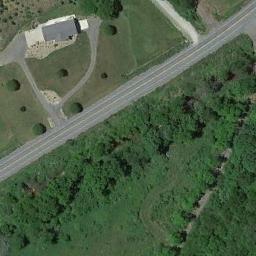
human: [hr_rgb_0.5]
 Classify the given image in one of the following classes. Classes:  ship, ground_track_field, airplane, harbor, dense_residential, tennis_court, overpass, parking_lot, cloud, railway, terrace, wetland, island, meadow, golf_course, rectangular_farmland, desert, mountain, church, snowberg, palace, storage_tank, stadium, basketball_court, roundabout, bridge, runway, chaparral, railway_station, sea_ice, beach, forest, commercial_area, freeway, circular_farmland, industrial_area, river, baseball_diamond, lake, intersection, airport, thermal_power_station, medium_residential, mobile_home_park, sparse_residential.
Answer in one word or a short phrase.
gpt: freeway